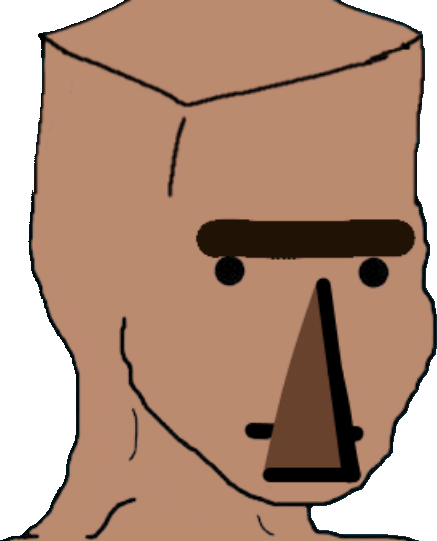
Label: 5_NPC